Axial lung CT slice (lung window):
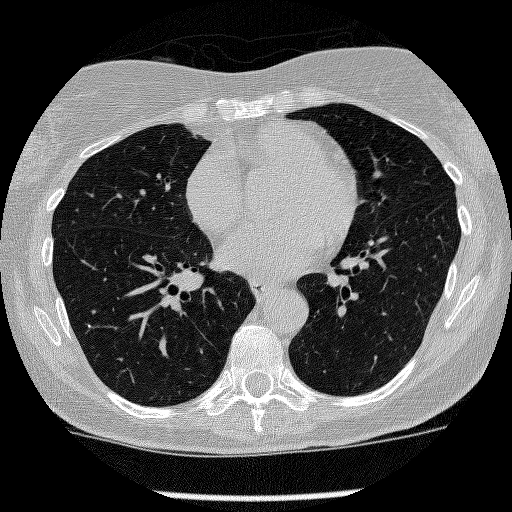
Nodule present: no